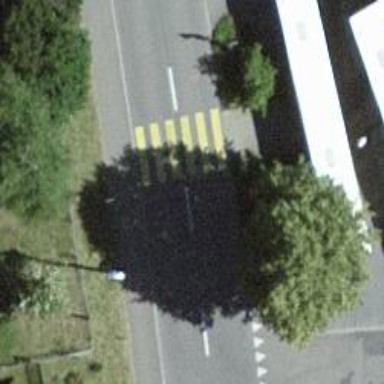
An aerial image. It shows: Uncontrolled zebra crossing.